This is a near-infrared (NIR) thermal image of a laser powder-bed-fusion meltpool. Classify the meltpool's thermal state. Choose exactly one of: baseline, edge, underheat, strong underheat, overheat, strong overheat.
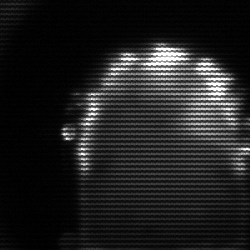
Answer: baseline